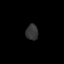
Tissue: lung
Cell type: Myeloid cells
Senescence score: 0.221
Nuclear area (px): 185
Mean DAPI intensity: 53.654